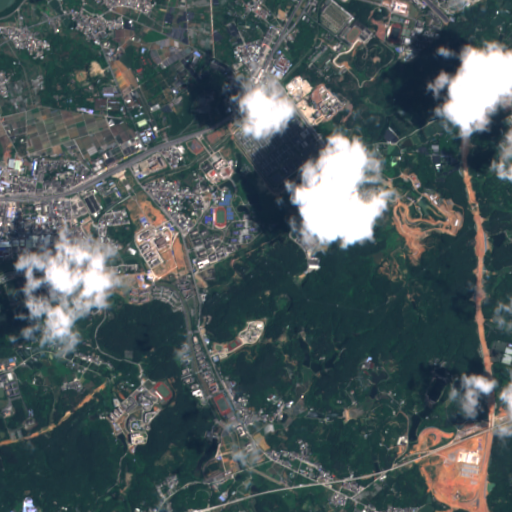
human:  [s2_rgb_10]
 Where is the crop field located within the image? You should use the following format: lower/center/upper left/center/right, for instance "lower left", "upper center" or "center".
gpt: The crop field is located in the upper left of the image.
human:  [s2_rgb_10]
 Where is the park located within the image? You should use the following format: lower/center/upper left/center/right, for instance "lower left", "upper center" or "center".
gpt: The park is located in the center left of the image.
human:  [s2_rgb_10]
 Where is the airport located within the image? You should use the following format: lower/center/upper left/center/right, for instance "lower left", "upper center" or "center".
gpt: There is no airport in the image.